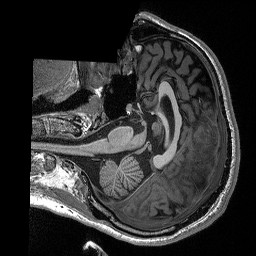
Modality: T1w
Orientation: axial